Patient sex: M
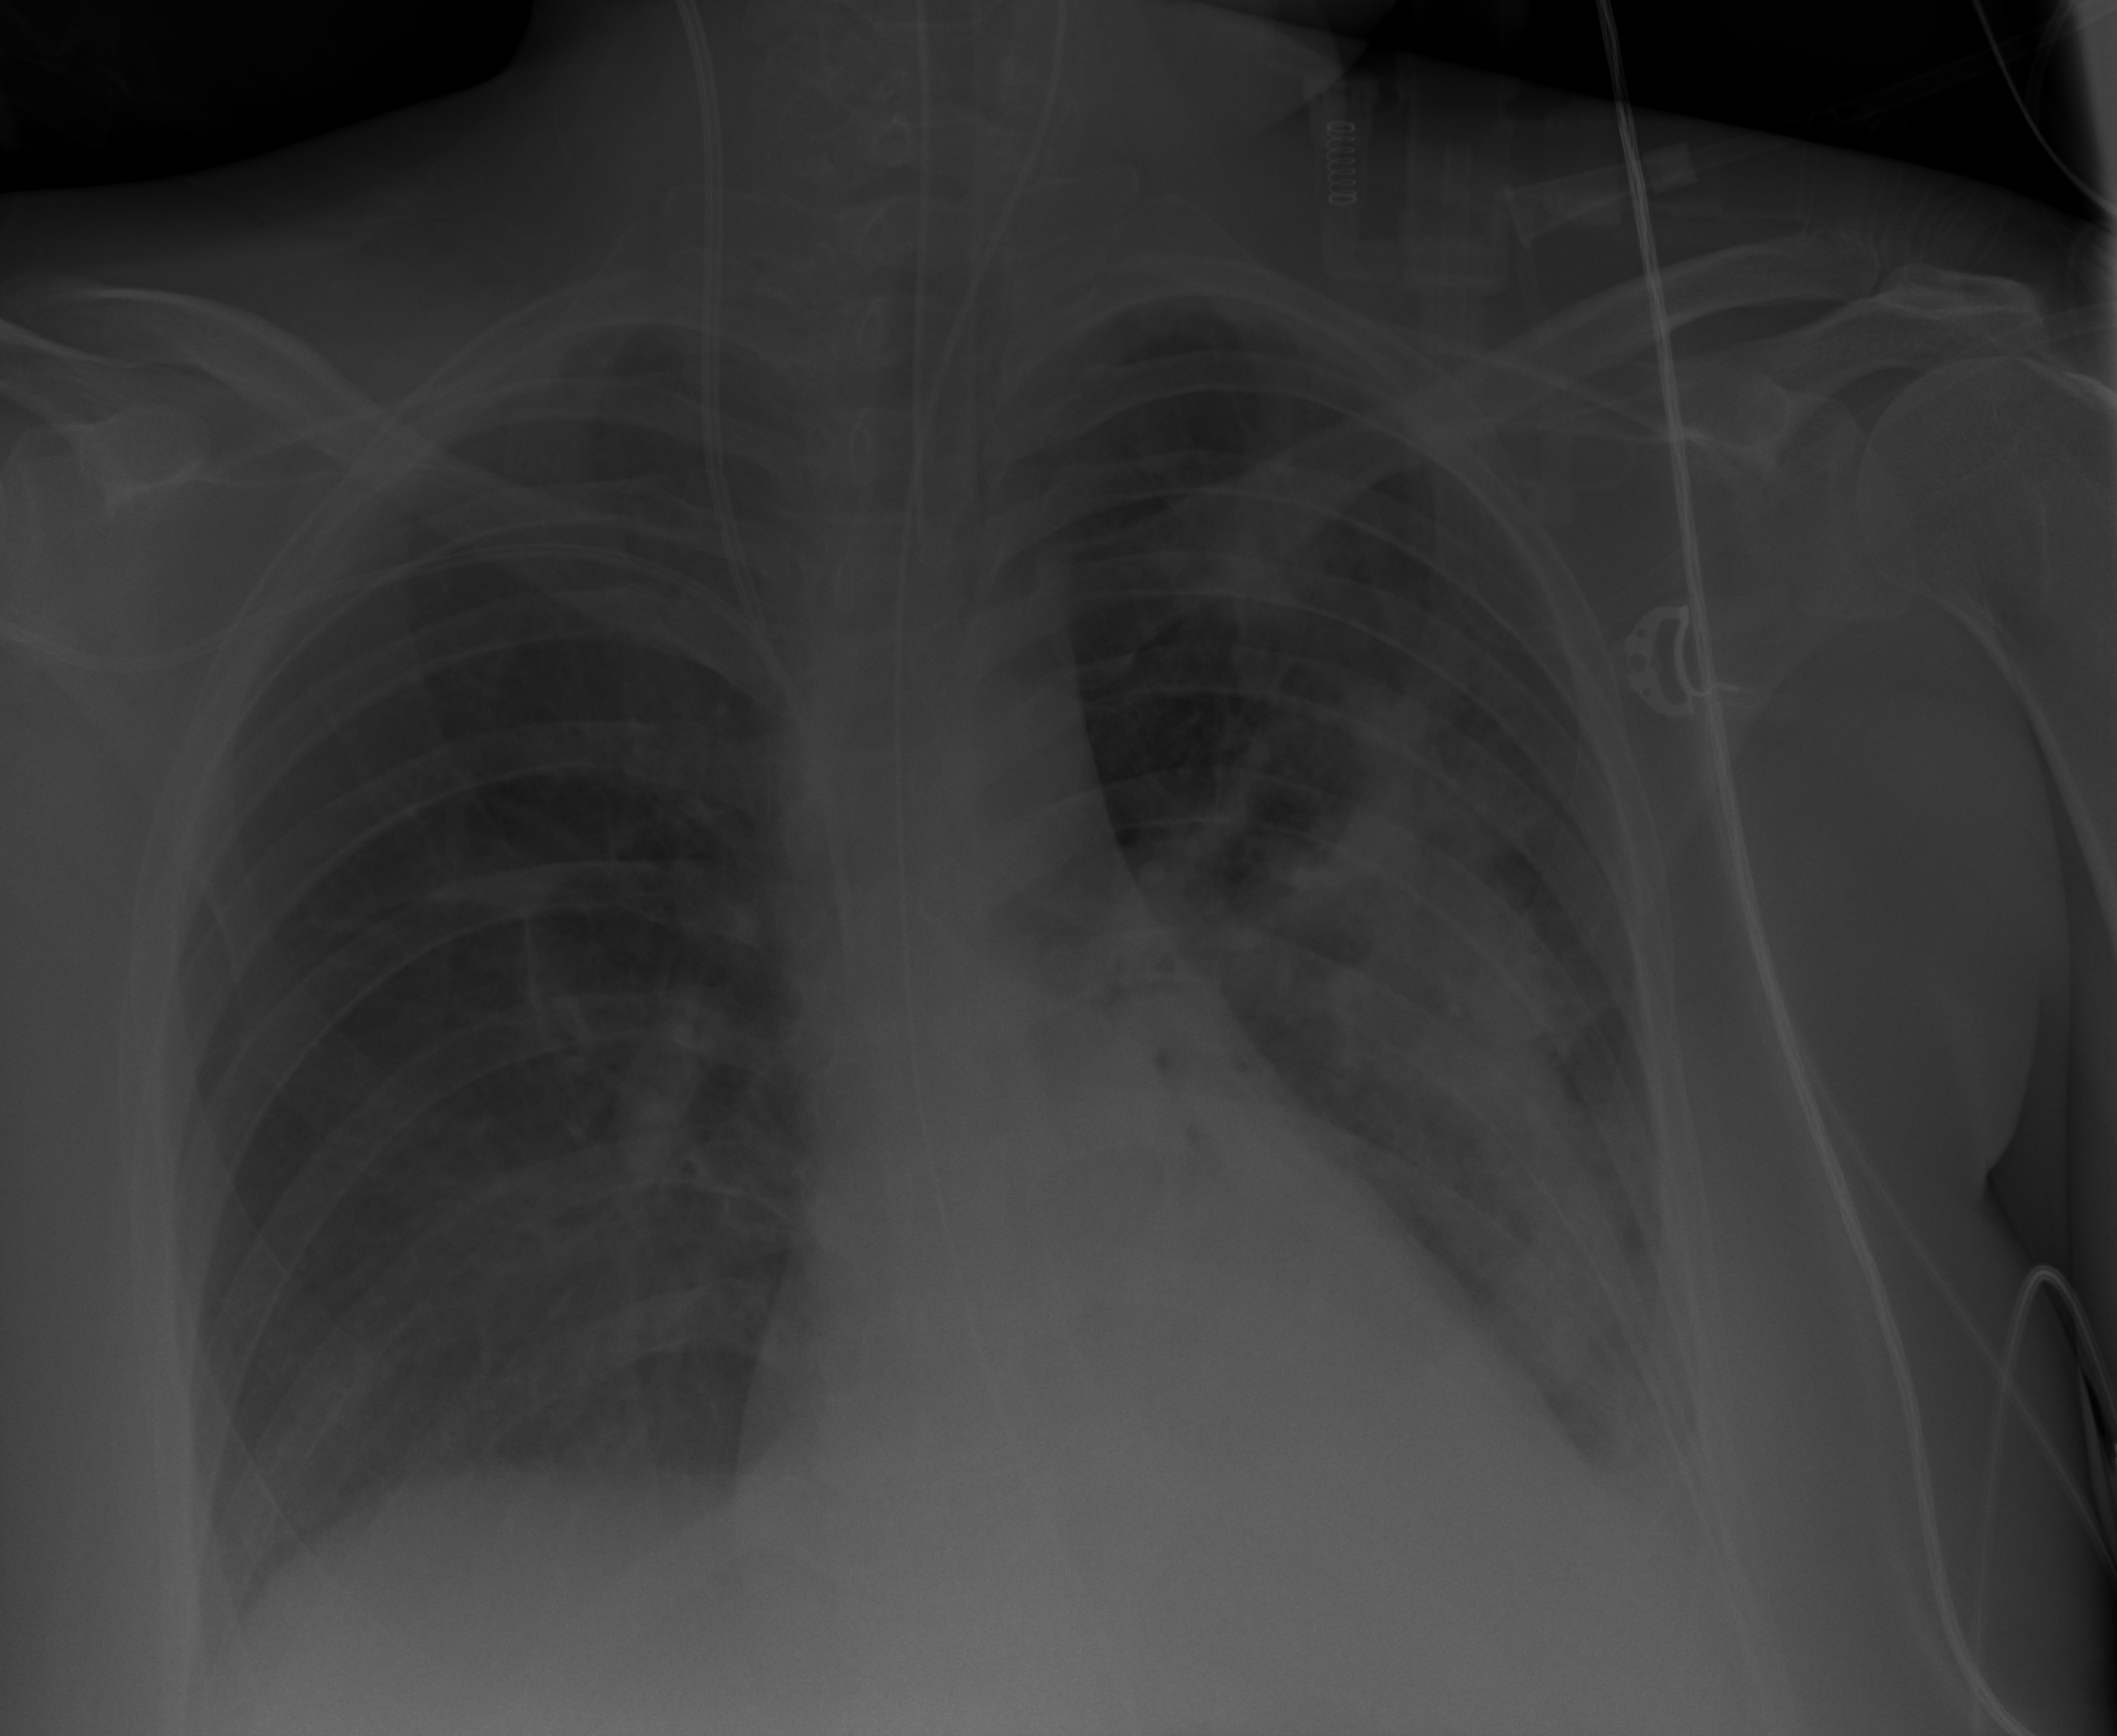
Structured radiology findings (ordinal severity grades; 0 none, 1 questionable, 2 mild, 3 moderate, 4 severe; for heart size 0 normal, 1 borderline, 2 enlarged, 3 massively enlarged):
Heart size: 1
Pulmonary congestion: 0
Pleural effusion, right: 3
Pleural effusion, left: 3
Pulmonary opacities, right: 0
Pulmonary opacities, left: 4
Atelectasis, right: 2
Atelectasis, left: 3